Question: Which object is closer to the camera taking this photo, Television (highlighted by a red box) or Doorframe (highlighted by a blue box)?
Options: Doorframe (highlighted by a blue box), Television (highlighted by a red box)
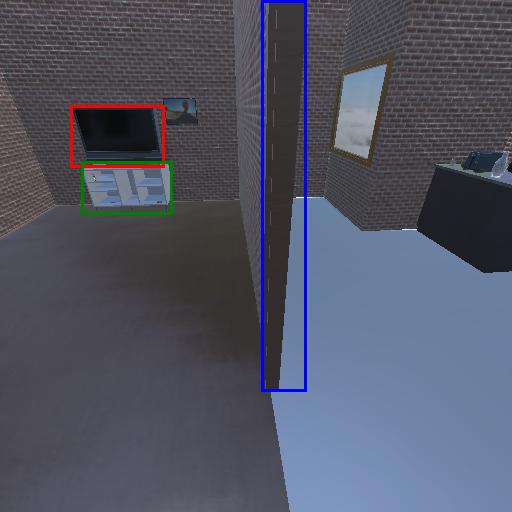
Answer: Doorframe (highlighted by a blue box)